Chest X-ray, PA view. Patient: 53 years old, sex F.
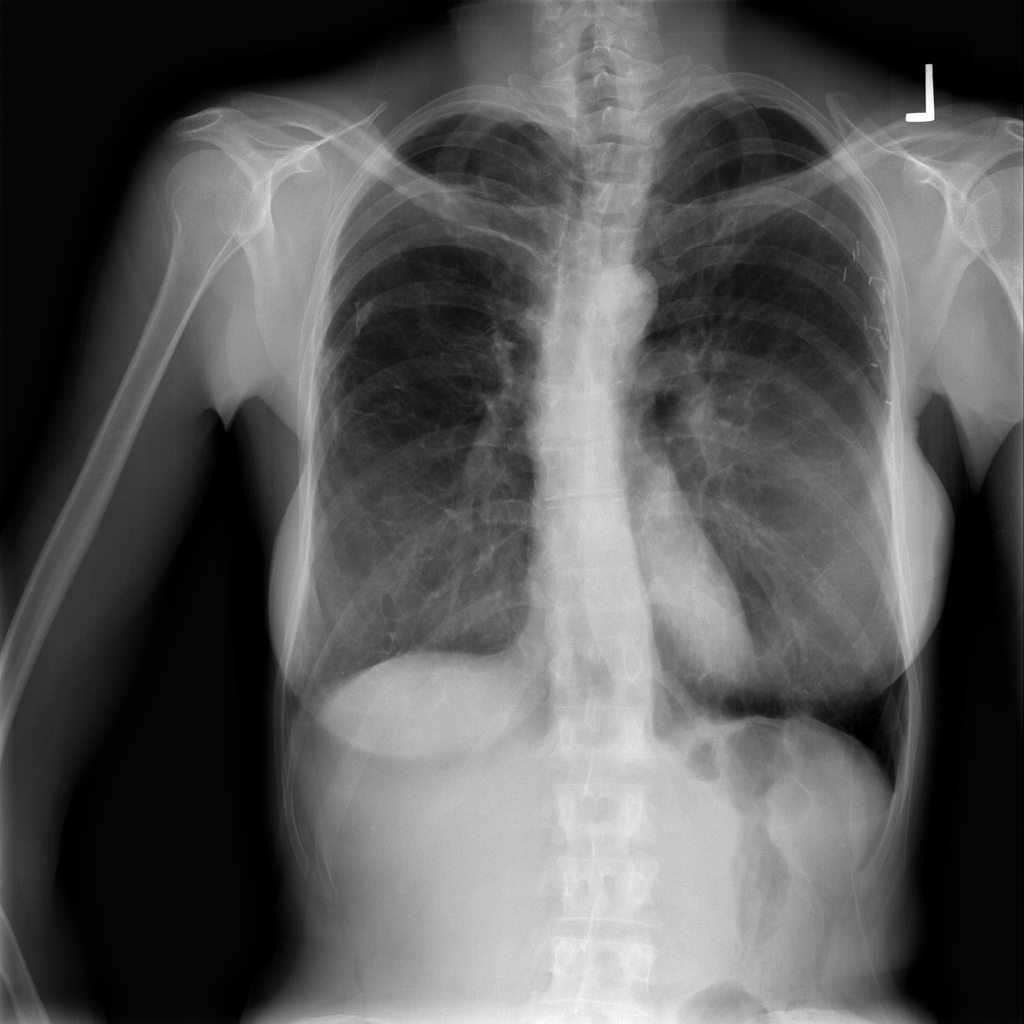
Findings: Pneumothorax